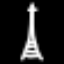
Label: The Eiffel Tower